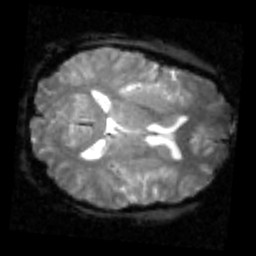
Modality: inplaneT2
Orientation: axial
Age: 23
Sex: male